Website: apple
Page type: delivery-shipping
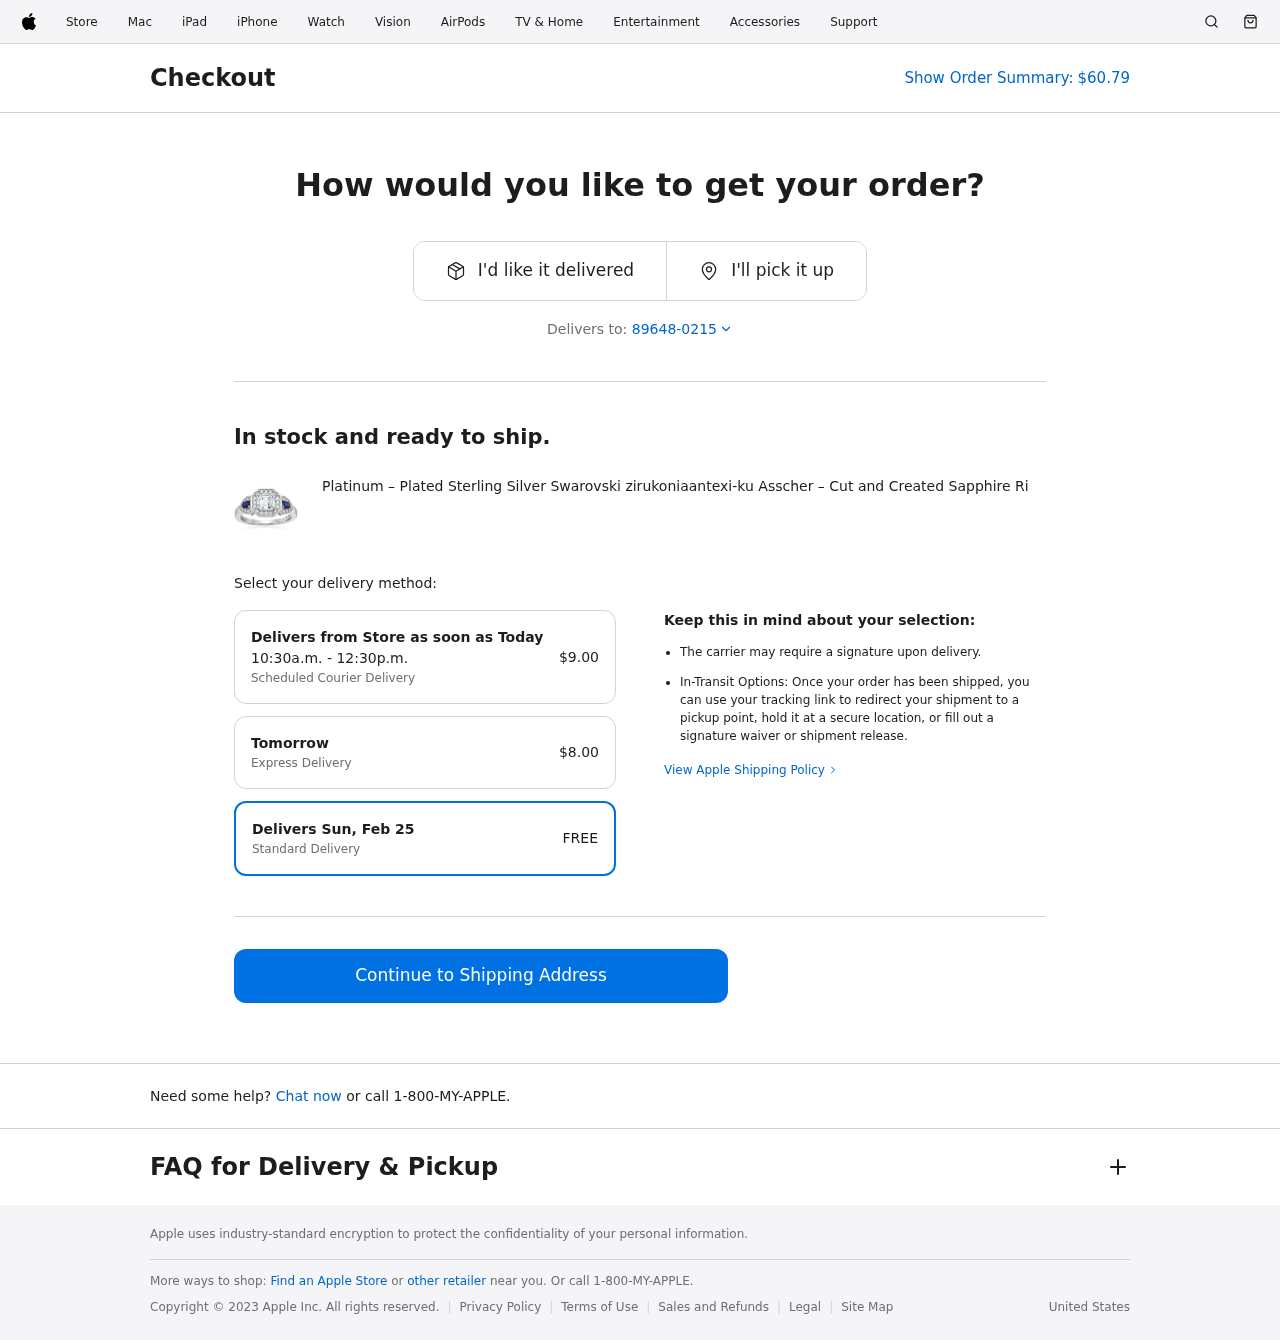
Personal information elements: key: PII_POSTCODE_FULL
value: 89648-0215
Product elements: key: PRODUCT1_NAME
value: Platinum – Plated Sterling Silver Swarovski zirukoniaantexi-ku Asscher – Cut and Created Sapphire Ri
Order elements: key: ORDER_TOTAL
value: $60.79
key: ORDER_DELIVERY_DATE_SAMEDAY
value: Today
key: ORDER_SHIPPING_COST_SAMEDAY
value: $9.00
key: ORDER_DELIVERY_DATE_EXPRESS
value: Tomorrow
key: ORDER_SHIPPING_COST_EXPRESS
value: $8.00
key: ORDER_DELIVERY_DATE
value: Delivers Sun, Feb 25
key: ORDER_SHIPPING_COST
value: FREE